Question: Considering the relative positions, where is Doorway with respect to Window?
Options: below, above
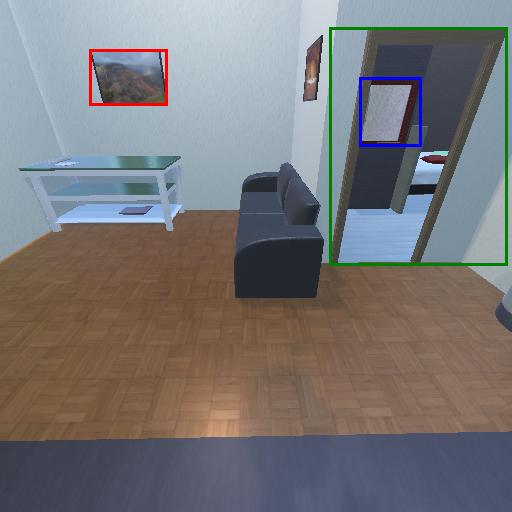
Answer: below